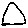
Label: triangle